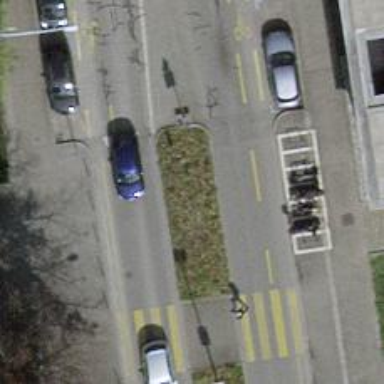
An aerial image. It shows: Table-style traffic calming feature.